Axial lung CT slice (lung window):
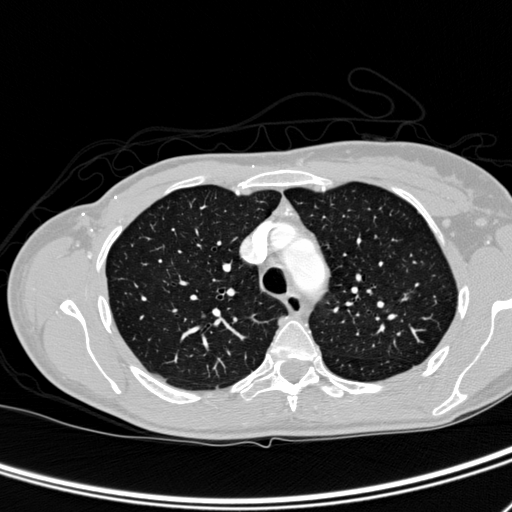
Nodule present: yes
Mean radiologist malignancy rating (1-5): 2.5